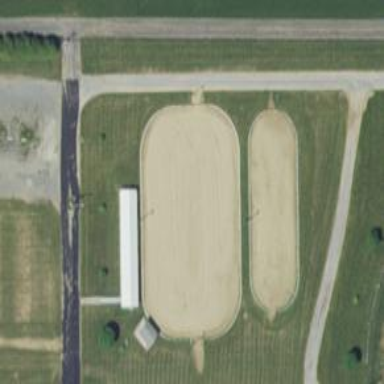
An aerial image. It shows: Equestrian pitch with dirt surface.